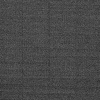
Atmospheric dust classification: dusty